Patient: sex M, age 33
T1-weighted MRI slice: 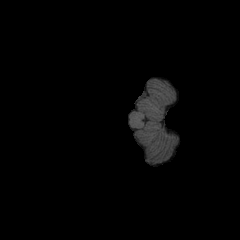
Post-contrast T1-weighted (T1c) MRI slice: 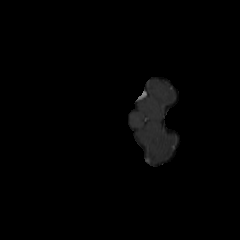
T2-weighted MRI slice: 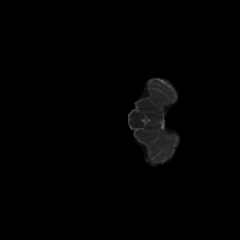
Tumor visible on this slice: no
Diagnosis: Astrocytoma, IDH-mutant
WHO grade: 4